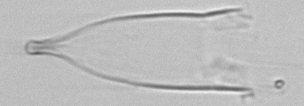
Label: Favella